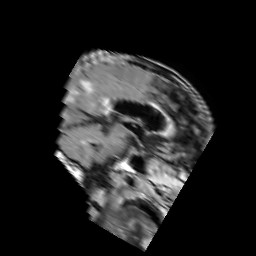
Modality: FLAIR
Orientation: sagittal
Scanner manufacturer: philips
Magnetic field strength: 1.5 T
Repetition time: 11 s
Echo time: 0.14 s